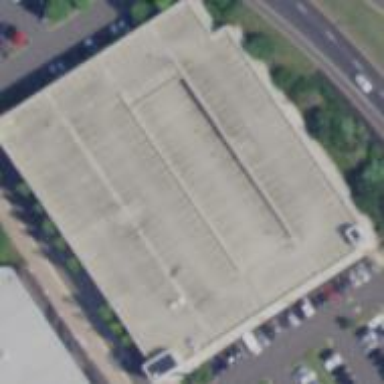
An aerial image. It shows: Multi-storey parking building.